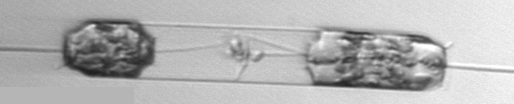
Label: Ditylum_brightwellii